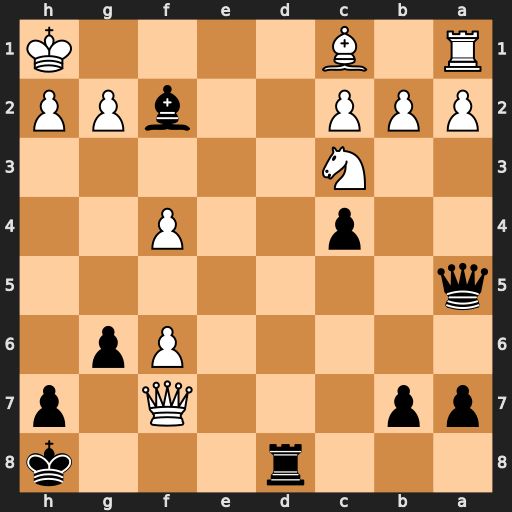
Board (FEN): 3r3k/pp3Q1p/5Pp1/q7/2p2P2/2N5/PPP2bPP/R1B4K
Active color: b
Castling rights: -
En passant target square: -
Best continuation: Rd1+ Nxd1 Qe1#